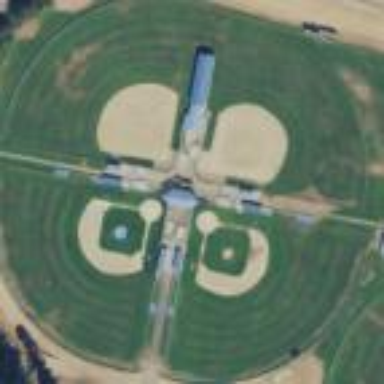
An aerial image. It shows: Baseball pitch for leisure land.